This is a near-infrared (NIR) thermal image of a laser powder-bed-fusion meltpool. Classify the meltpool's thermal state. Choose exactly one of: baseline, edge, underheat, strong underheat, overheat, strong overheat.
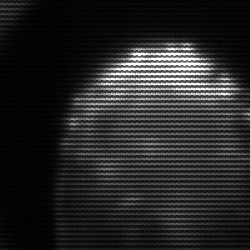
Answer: edge